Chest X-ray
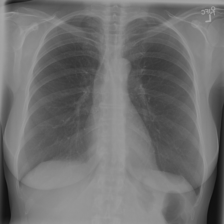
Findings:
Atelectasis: negative
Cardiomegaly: negative
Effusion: negative
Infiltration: negative
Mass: negative
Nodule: negative
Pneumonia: negative
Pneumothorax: negative
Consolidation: negative
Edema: negative
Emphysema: negative
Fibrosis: negative
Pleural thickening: negative
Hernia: negative